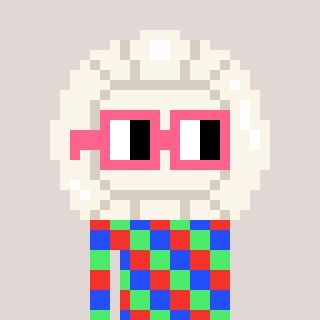
a pixel art character with square pink glasses, a volleyball-shaped head and a foggrey-colored body on a warm background